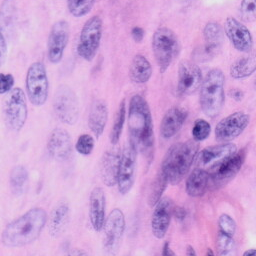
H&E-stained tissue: Skin